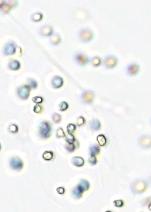
Label: Phaeocystis